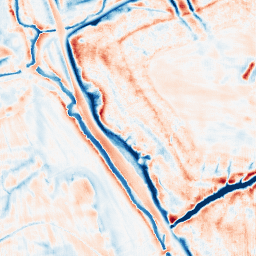
Category: edge_preserving
Decomposition family: bilateral
Decomposition parameters: d: 21
sigma_color: 75
sigma_space: 100
Upsampling method: fft_zeropad
Upsampling parameters: scale: 4
Upsampling scale: 4